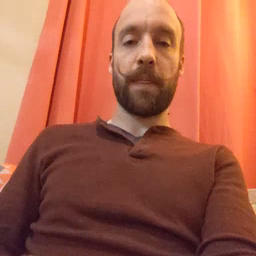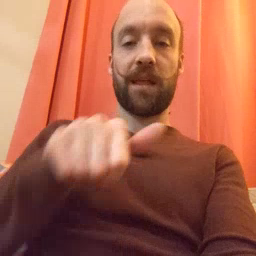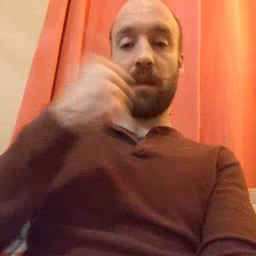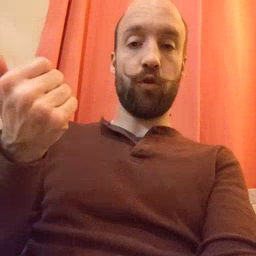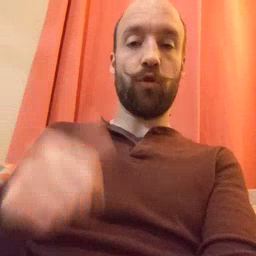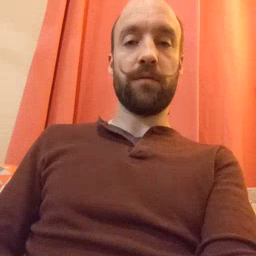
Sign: another